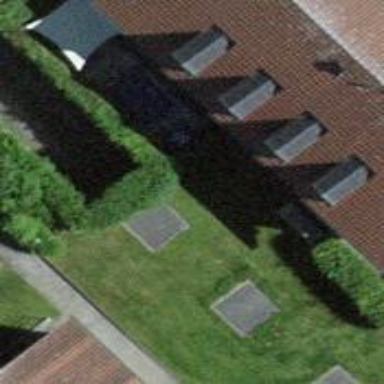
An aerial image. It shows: Group of garages.